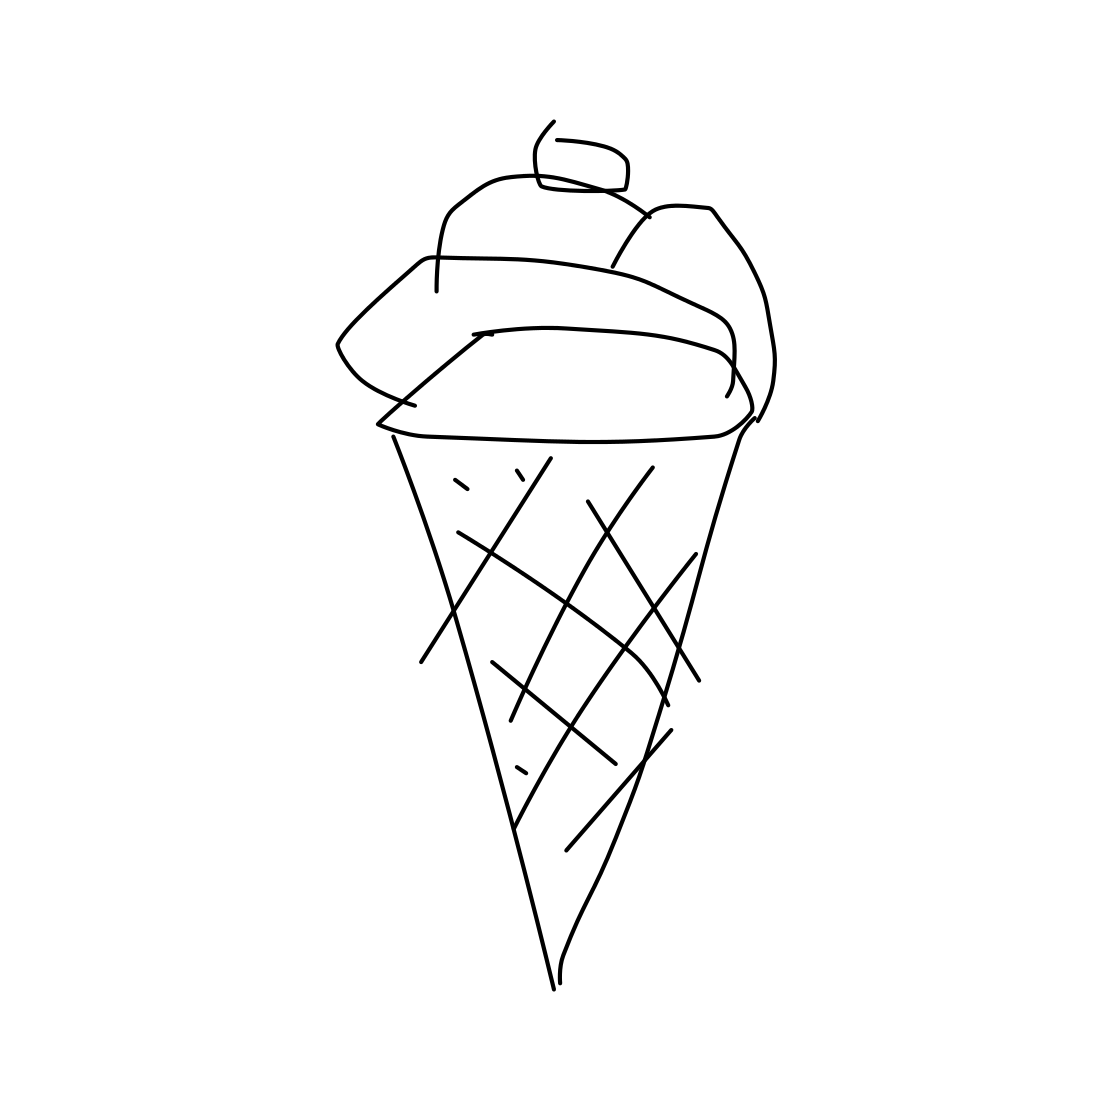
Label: ice-cream-cone